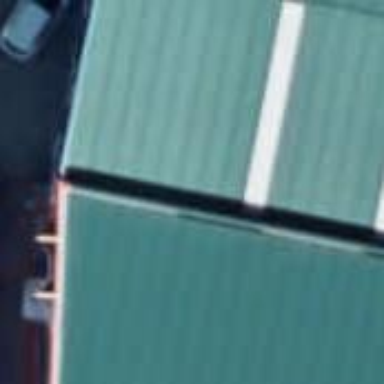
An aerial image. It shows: Warehouse building.